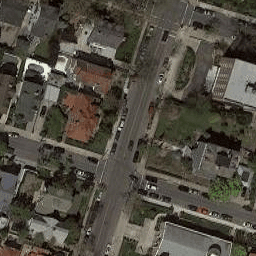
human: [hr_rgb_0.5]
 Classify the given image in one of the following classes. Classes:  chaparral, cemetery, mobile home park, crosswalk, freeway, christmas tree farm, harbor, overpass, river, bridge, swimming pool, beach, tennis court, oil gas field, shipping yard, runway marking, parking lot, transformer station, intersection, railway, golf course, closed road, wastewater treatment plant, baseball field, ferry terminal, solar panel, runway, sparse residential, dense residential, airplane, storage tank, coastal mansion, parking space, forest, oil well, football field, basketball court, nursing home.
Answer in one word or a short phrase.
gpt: intersection